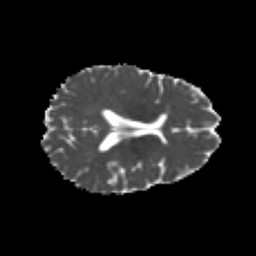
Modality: MD
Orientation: axial
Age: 25
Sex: female
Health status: healthy
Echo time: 0.074 s